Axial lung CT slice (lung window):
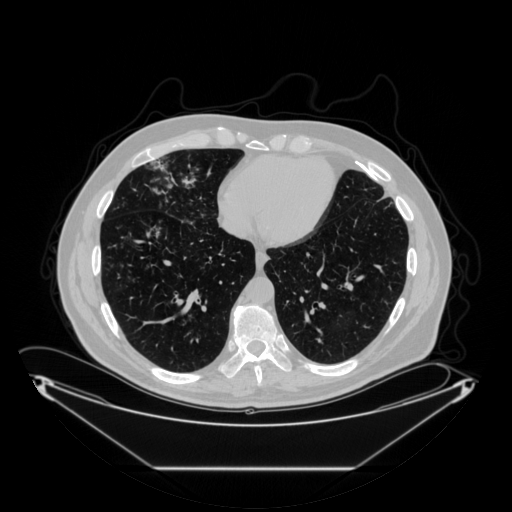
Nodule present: no